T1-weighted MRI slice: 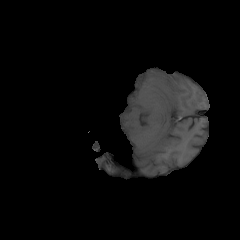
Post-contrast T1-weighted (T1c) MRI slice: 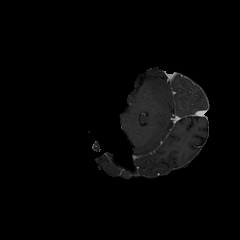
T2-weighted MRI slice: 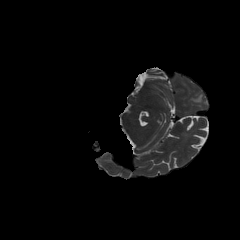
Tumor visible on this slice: yes